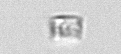
Label: Bacillariophyceae_morphotype1